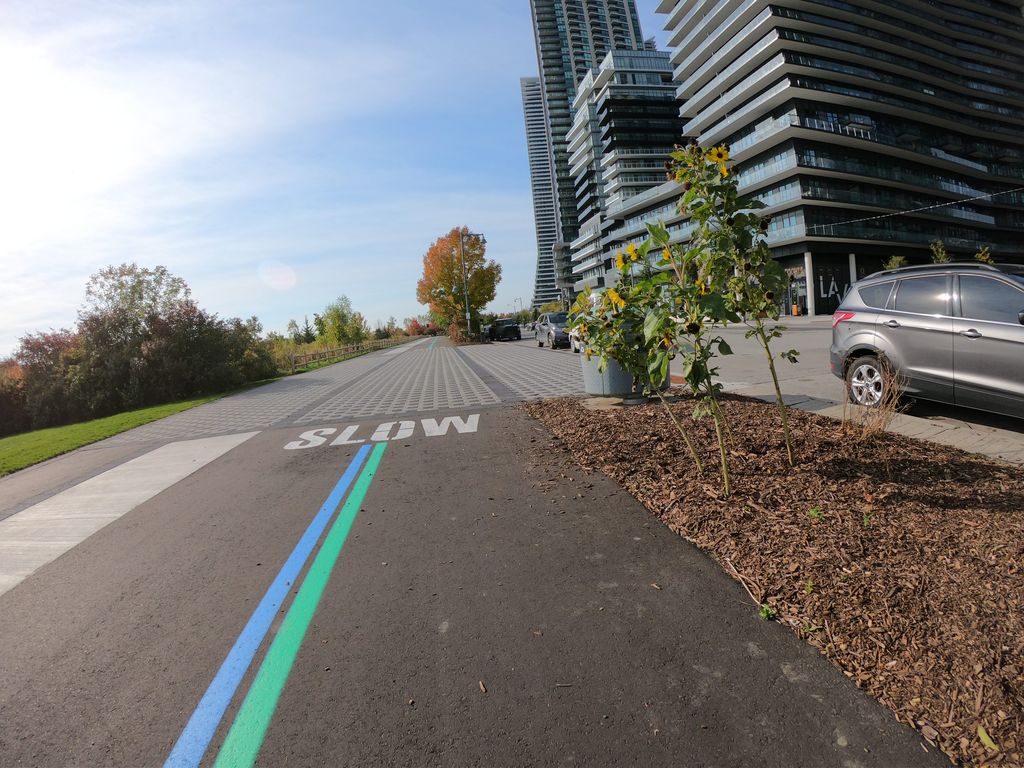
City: toronto